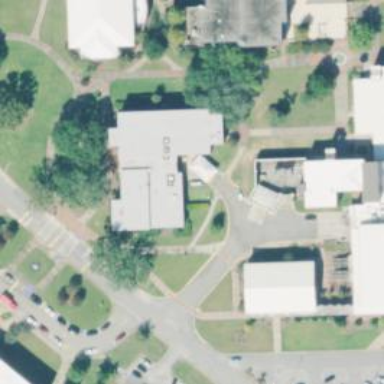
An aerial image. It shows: College building.